Aerial crown-view tile of a tropical tree (Barro Colorado Island, Panama), acquired 20250512:
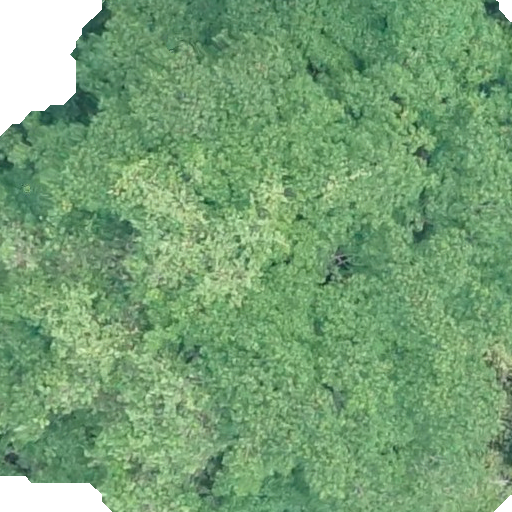
Species: Hura crepitans
GBIF accepted scientific name: Hura crepitans
Crown area: 501.412 m²